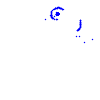
Particle: proton